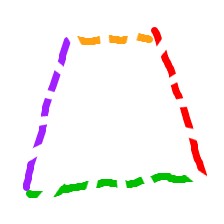
Shape: trapezoid